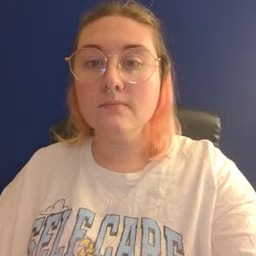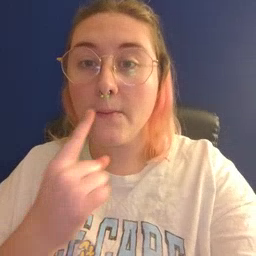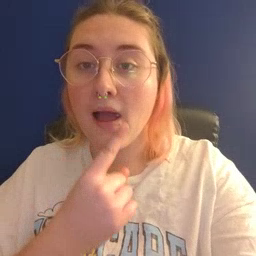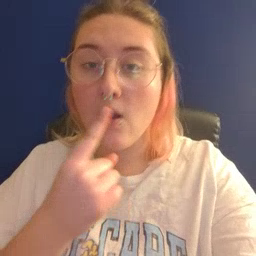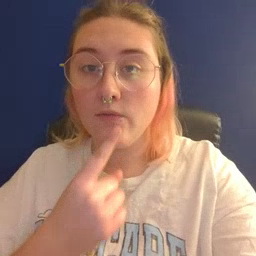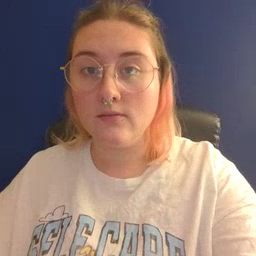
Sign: mouth